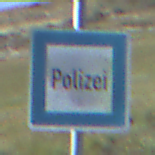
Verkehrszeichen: Polizei
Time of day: Night
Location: Outdoor (Nature)
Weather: PartlyCloudy
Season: NotSpecified
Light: Natural